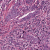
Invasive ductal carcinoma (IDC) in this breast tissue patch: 1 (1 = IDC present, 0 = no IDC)